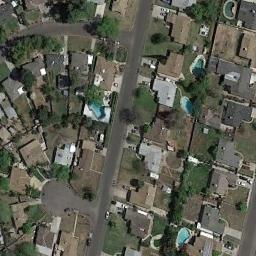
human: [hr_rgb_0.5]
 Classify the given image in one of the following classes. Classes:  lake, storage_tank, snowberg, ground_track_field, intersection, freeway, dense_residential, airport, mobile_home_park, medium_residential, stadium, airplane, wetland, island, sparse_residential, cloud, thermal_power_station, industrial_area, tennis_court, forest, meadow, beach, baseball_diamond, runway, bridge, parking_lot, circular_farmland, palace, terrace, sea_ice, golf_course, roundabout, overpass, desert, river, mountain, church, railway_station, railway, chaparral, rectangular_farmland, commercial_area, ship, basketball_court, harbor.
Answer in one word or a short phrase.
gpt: dense_residential